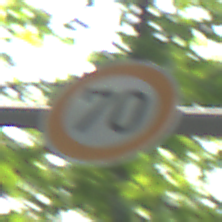
Verkehrszeichen: Geschwindigkeit70
Umgebung: Outdoor, RoadRail
Tageszeit: MorningAfternoon
Wetter: Clear
Licht: Natural
Jahreszeit: NotSpecified
Kontrast: LowContrast